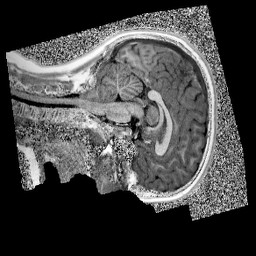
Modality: UNIT1
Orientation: sagittal
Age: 12
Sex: female
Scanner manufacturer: siemens
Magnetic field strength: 3 T
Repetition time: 4 s
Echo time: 0.00299 s